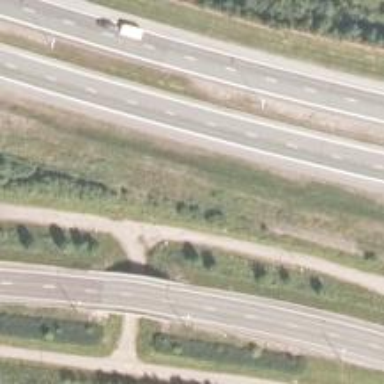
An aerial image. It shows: Cycleway.